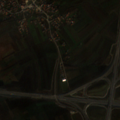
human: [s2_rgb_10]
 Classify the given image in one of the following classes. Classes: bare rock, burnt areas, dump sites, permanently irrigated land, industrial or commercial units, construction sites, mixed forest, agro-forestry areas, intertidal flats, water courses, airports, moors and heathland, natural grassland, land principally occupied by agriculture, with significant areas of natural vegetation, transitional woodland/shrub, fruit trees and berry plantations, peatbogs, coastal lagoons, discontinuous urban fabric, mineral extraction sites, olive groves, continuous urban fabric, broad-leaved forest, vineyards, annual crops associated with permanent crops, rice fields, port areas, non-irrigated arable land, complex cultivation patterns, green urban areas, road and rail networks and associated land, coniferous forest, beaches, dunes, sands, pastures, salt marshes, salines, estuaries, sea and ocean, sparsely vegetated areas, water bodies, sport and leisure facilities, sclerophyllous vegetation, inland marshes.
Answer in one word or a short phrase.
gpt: discontinuous urban fabric, road and rail networks and associated land, non-irrigated arable land